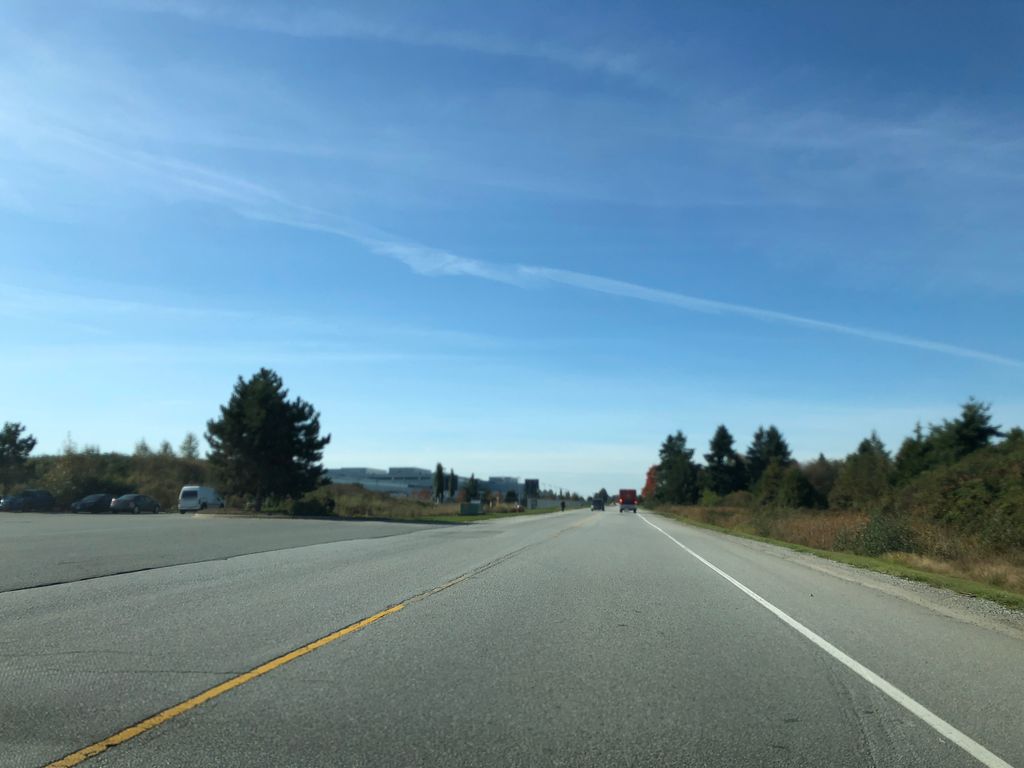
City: vancouver